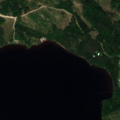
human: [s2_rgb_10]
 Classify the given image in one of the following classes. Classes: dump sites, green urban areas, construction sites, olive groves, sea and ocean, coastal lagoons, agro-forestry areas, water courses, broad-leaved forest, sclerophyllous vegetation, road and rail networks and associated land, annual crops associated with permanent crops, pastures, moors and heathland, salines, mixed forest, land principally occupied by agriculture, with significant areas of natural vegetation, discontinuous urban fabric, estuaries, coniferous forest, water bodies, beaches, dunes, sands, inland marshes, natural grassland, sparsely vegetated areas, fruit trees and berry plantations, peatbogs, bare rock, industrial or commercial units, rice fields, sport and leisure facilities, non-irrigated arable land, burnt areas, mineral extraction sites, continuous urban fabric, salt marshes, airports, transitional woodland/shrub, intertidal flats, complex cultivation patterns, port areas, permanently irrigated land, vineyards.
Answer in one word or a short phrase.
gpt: mixed forest, transitional woodland/shrub, water bodies